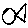
Label: fish